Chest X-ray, PA view. Patient: 46 years old, sex M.
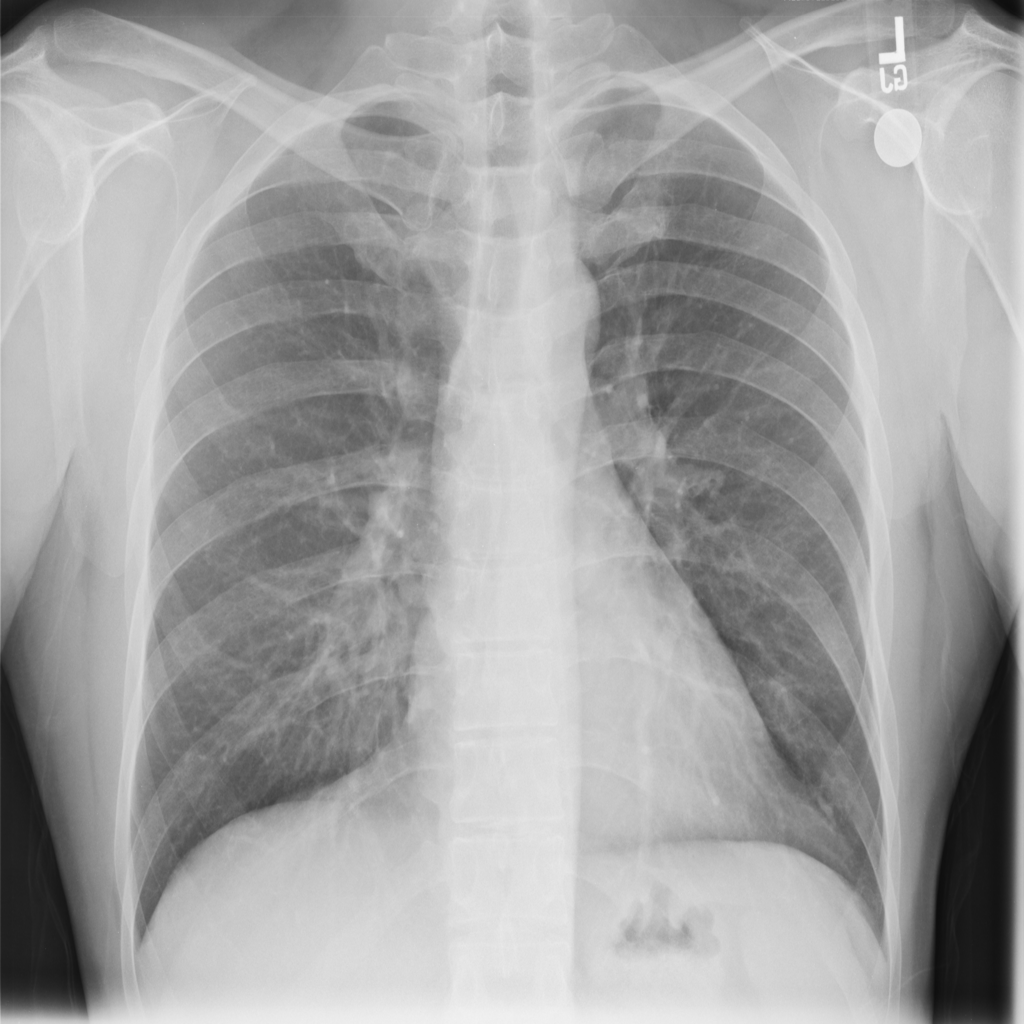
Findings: No Finding